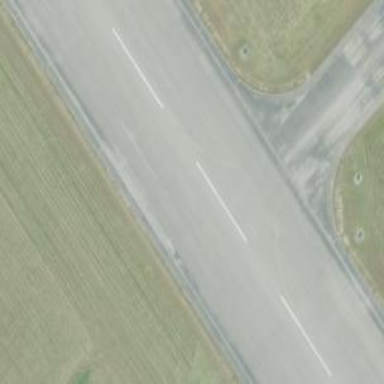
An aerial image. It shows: Image of taxiway at airport.